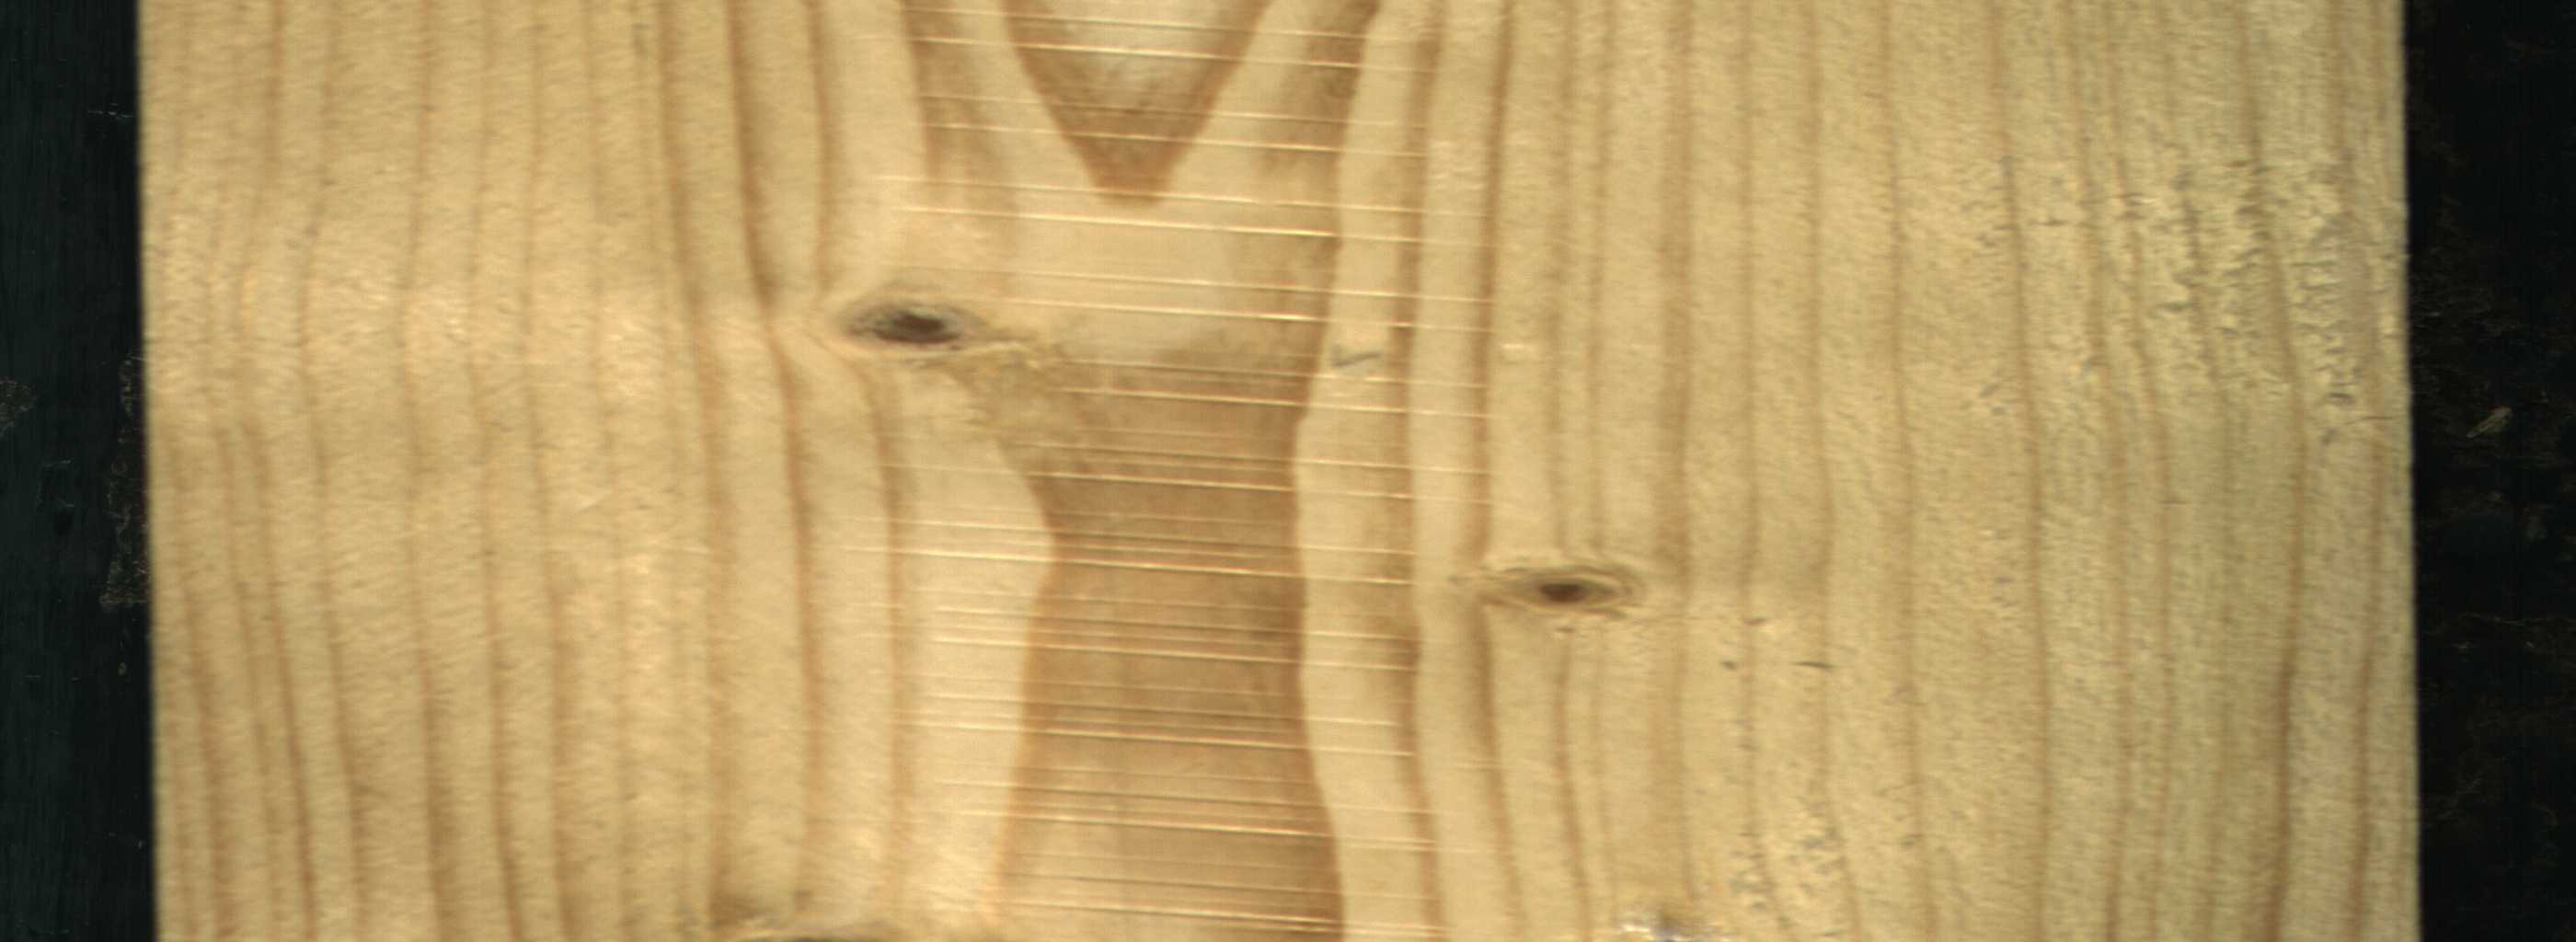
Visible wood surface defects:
Live_Knot
Live_Knot